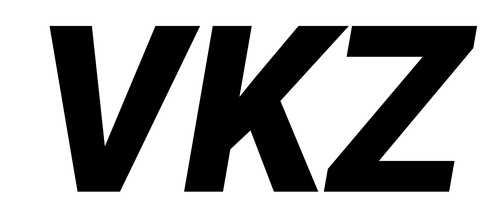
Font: Roboto-Italic_Black_Italic